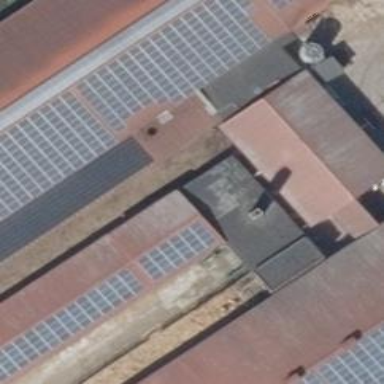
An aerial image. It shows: Solar photovoltaic panel generating electricity through small installation.